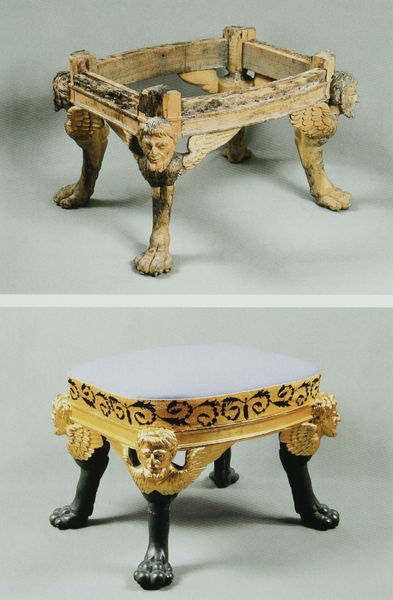
Titel: 2 Tabourets, eins davon restauriert
Künstler: Andrej Woronichin
Standort: St. Petersburg
Institution: Schloss Pawlowsk
Schlagwörter: flügel, fuß, gott, kopf, schatten, holz, köpfe, licht, schwarz, stuhl, tisch, weiss, tier, muster, ornament, alt, bart, bärte, barock, gesicht, rahmen, möbel, gold, haare, sessel, klassizismus, paar, rokoko, engel, skulptur, beine, farbig, füße, fotos, venedig, zwei, farbe, hocker, schemel, könig, thron, bezug, polster, ornamente, verzierung, tischchen, pfoten, podest, bemalt, foto, vier, antike, vergoldet, orient, fußbank, kunst, neu, rom, schnitzerei, pfote, handwerk, farbfoto, konstruktion, löwe, basis, kunsthandwerk, putti, art deco, dreifuss, nachher, vorher, tatzen, verzierungen, ablage, dokumentation, restauration, restaurierung, pranke, pranken, reparatur, vignette, löwenfüsse, verzeirungen, restauriert, cherubim, atlanten, cherub, löwenpfote, stuhk, köüfe, arachniden, gestell hocker, möbelrestaurierung, reperatur, unrestauriert, goldschwarz, löwenklauen, holz#, löwenpratzen